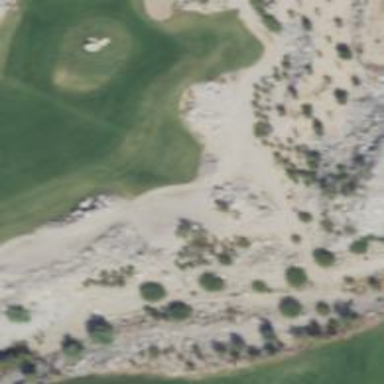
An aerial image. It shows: Path used for both walking and golf.